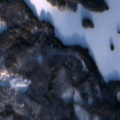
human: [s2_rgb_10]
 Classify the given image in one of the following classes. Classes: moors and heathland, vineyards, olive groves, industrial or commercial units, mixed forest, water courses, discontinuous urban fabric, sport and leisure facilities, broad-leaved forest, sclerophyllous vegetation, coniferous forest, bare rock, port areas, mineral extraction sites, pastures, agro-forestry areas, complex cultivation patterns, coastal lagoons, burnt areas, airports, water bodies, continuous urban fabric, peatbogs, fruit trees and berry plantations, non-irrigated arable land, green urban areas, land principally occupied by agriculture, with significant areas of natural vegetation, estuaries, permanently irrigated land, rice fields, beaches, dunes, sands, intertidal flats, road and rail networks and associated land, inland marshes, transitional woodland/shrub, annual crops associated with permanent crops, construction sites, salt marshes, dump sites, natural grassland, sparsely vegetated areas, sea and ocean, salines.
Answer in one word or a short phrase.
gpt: broad-leaved forest, mixed forest, water bodies